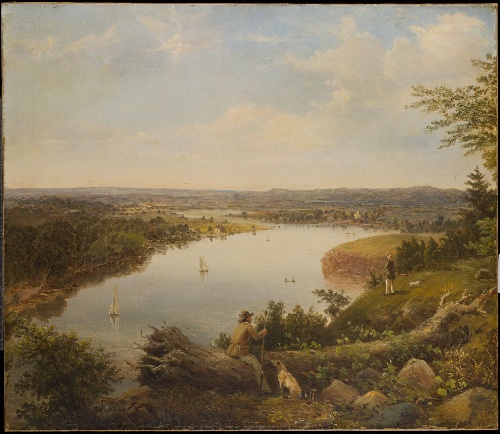
Title: The Hudson River Valley near Hudson, New York
Artist: Henry Ary|American Painter
Artist bio: 1807–1859|
Date: ca. 1850
Object type: Painting
Classification: Paintings
Medium: Oil on canvas
Culture: American
Dimensions: 19 x 22 1/8 in. (48.3 x 56.2 cm)
Department: Robert Lehman Collection
Credit line: Robert Lehman Collection, 1975
Accession year: 1975
Repository: Metropolitan Museum of Art, New York, NY
Tags: Rivers|Landscapes